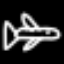
Label: airplane